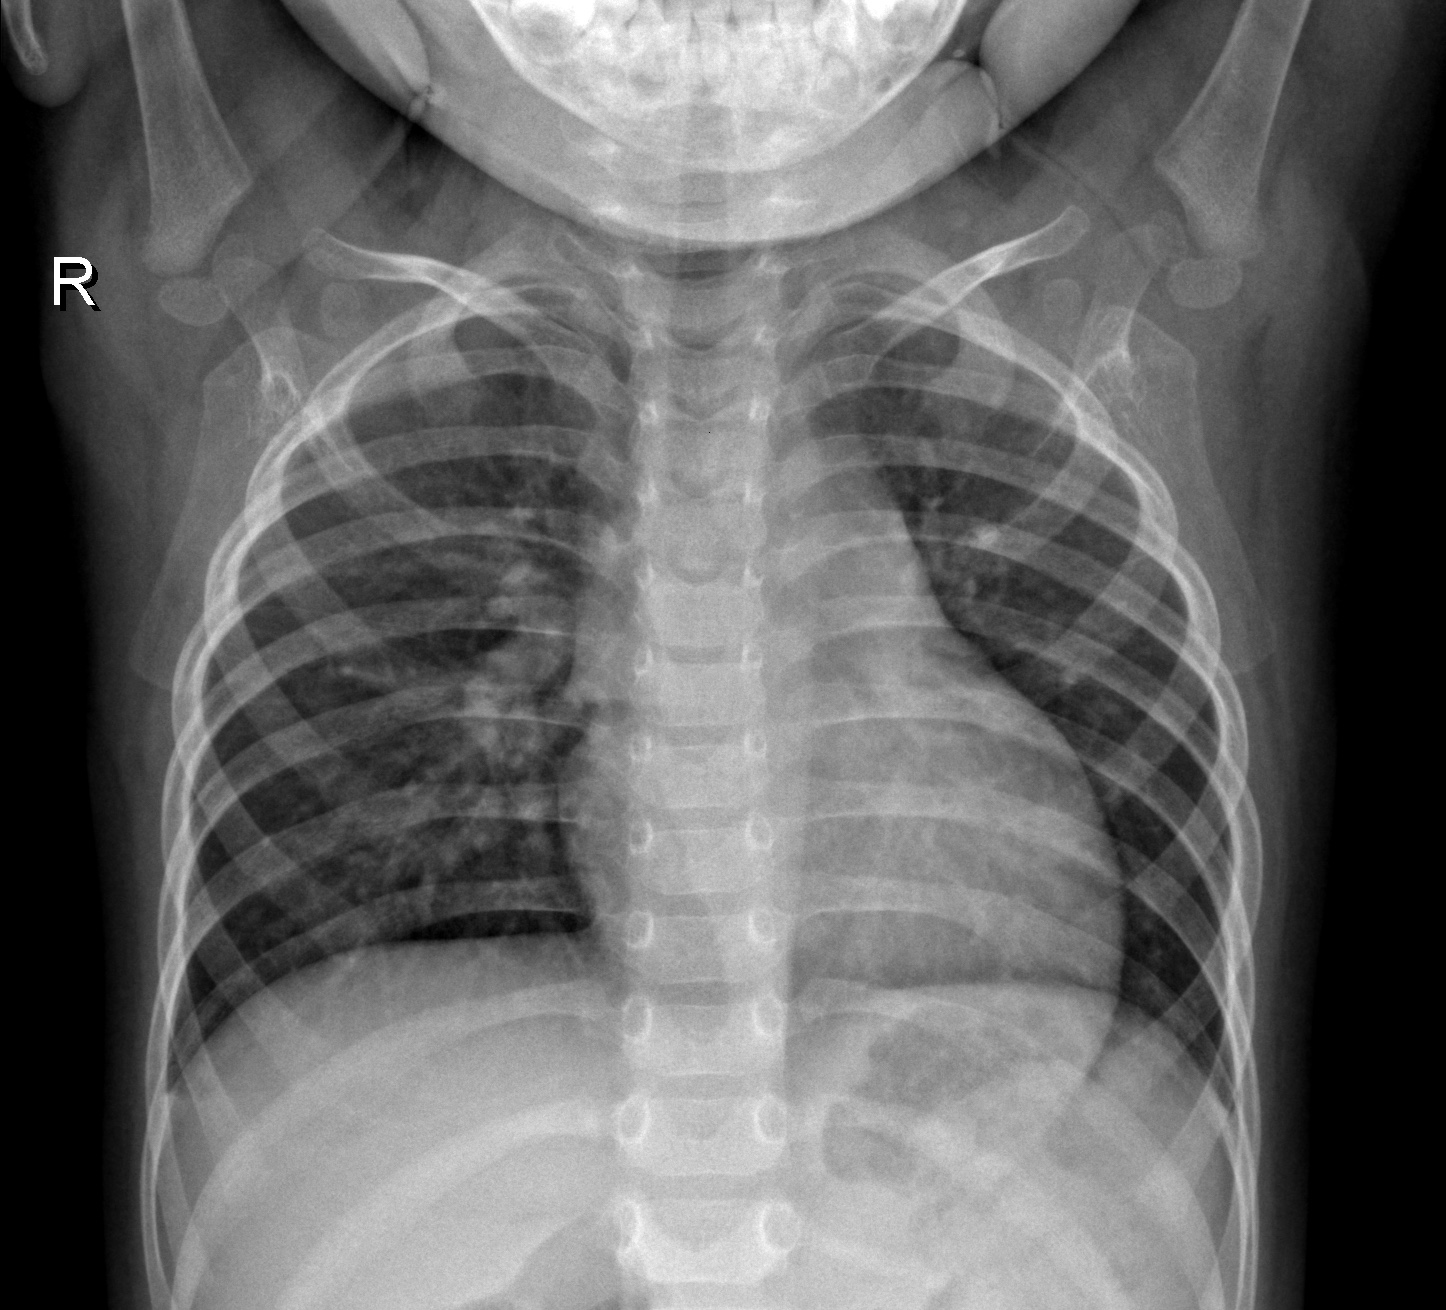
Diagnosis: NORMAL